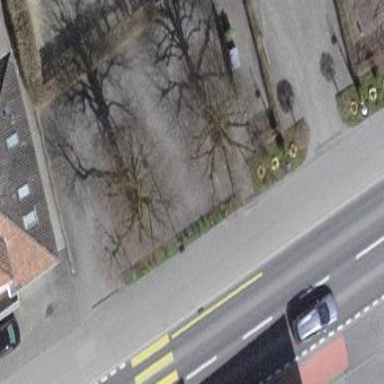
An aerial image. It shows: Parking area with surface.